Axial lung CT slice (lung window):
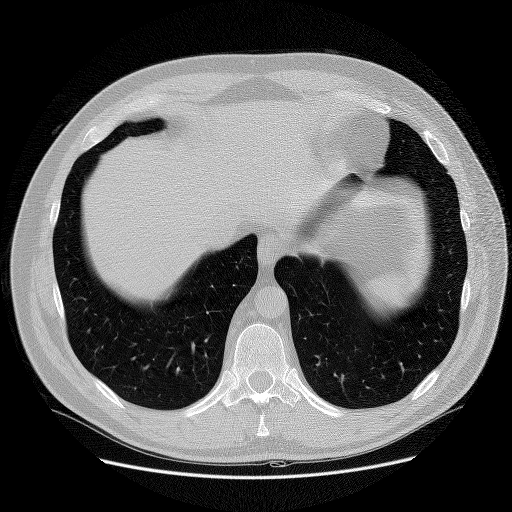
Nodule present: no